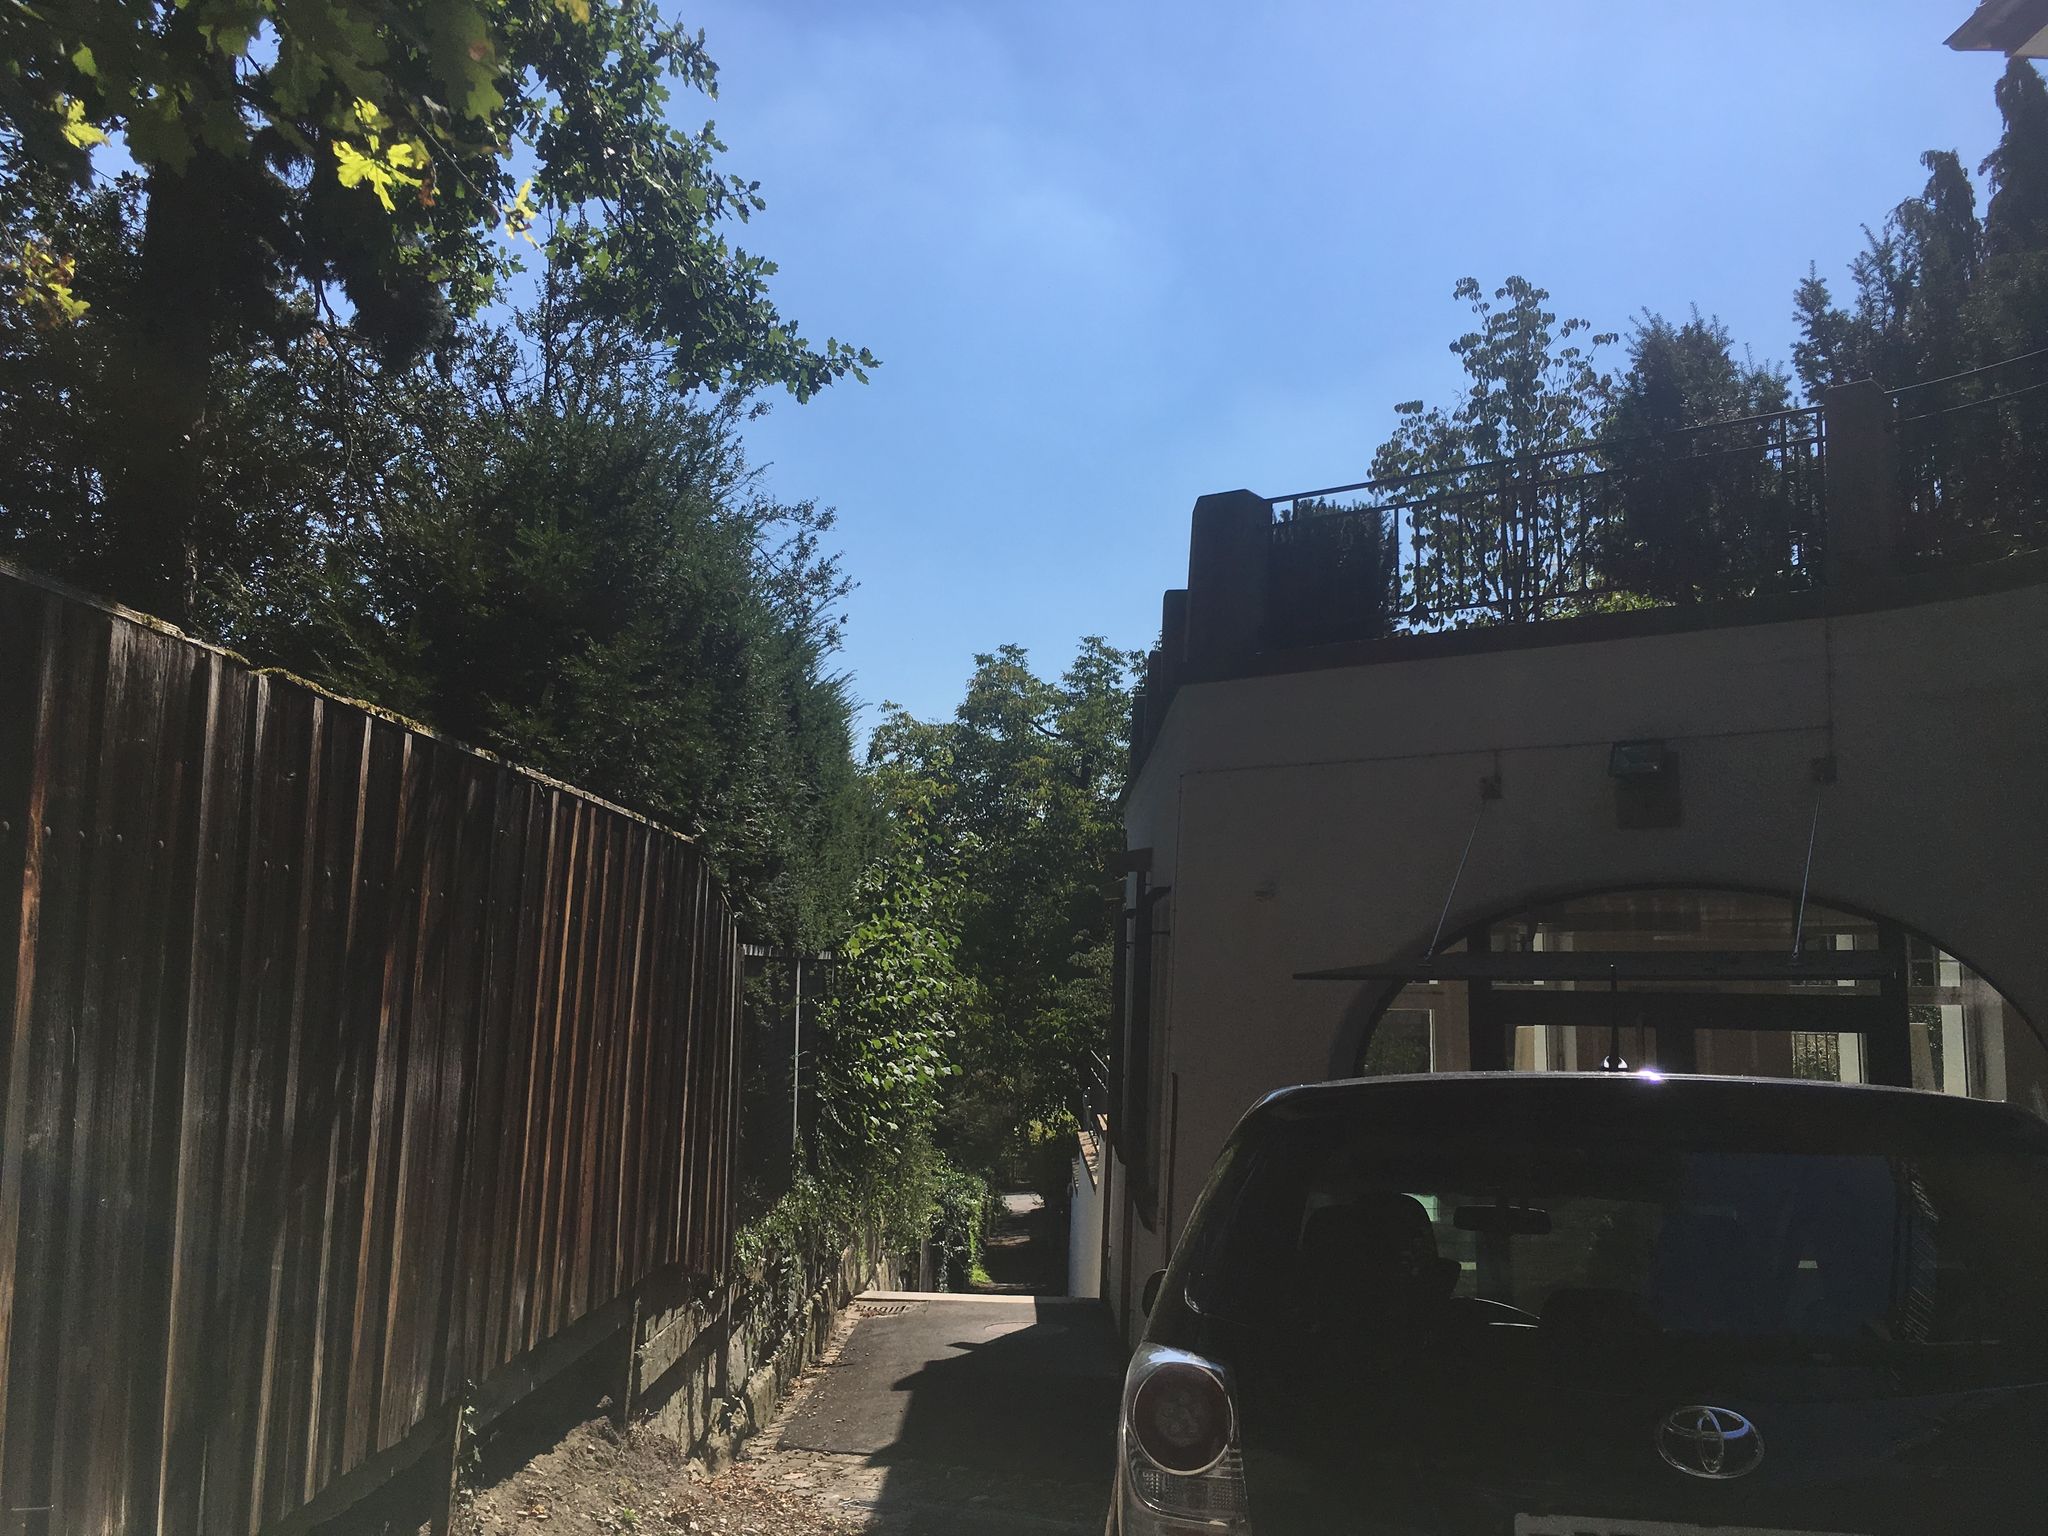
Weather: clear
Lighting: day
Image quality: good
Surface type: walking surface
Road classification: steps, footway, service
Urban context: urban centre
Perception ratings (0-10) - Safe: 0.93, Lively: 1.89, Beautiful: 3.16, Boring: 6.66, Depressing: 2.94, Wealthy: 2.11